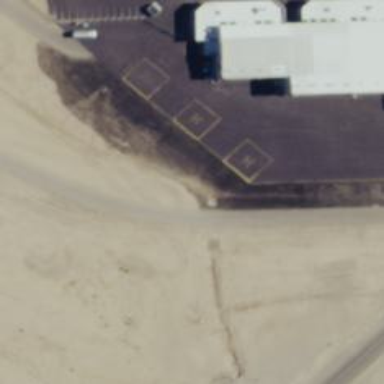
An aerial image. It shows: Image of helipad at airport.